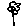
Label: flower